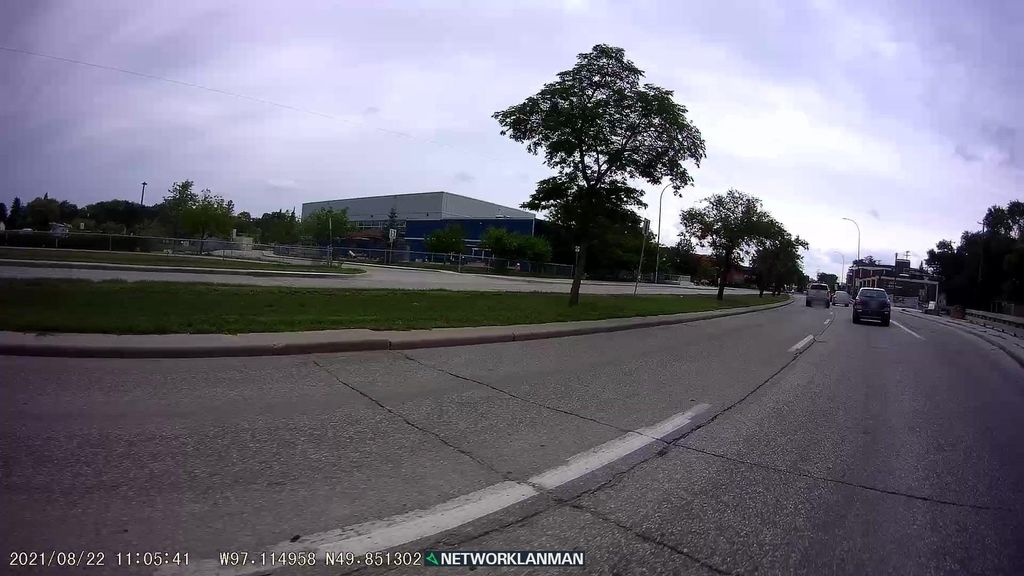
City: winnipeg